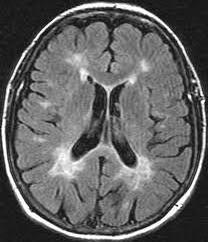
Label: notumor